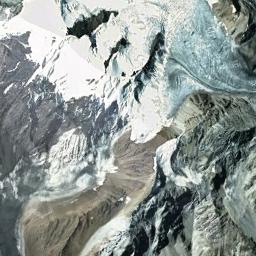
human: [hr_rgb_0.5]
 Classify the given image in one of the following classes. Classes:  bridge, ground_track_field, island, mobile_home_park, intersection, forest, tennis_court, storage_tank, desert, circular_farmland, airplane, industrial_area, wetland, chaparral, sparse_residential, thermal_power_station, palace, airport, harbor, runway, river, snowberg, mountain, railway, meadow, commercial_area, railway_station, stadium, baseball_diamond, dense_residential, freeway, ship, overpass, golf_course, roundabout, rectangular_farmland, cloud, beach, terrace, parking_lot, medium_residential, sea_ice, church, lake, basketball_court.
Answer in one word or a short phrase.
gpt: snowberg